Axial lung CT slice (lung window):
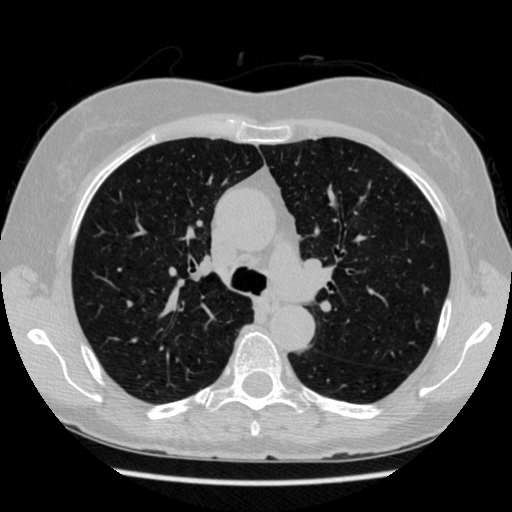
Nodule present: no